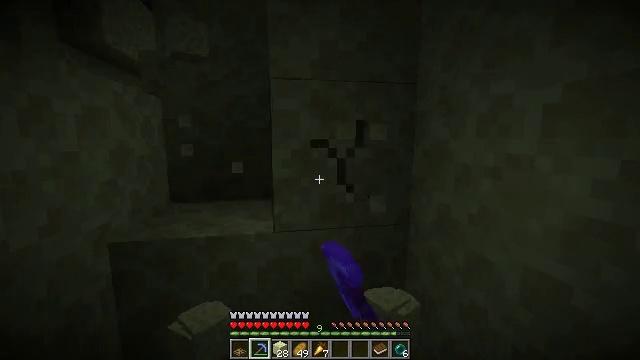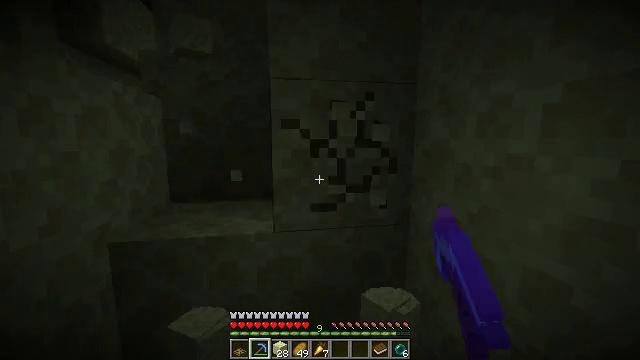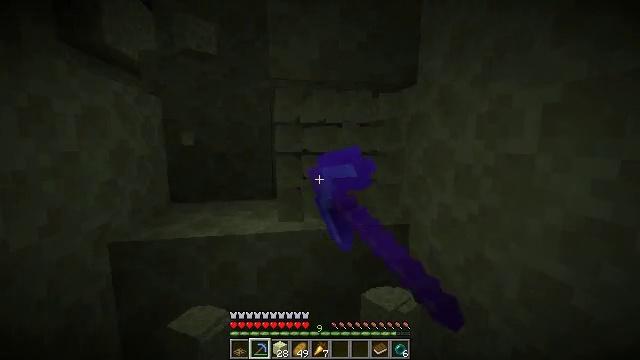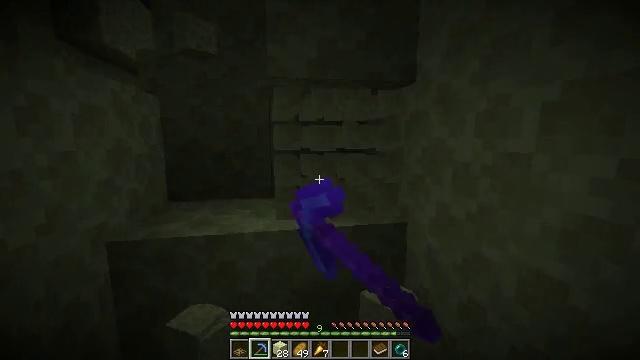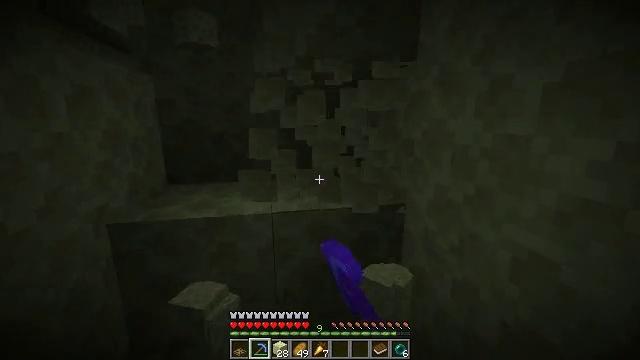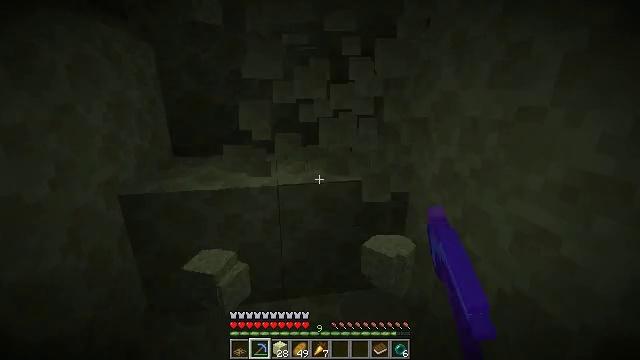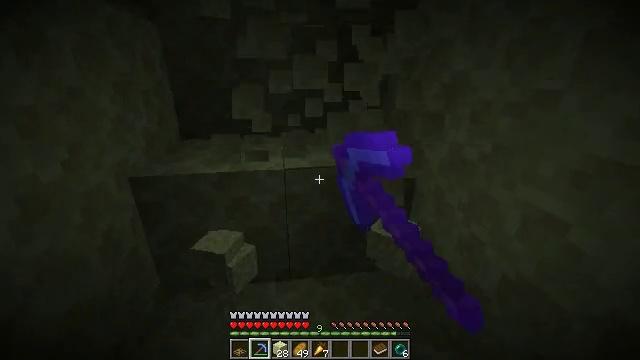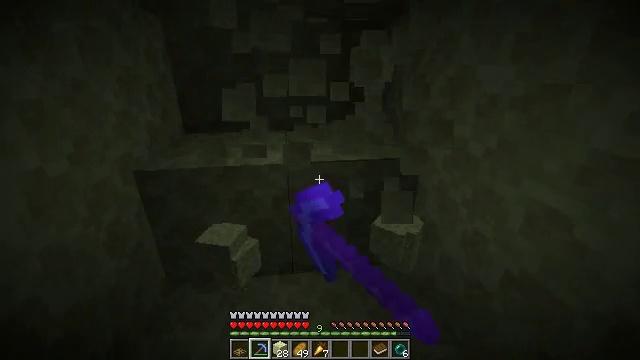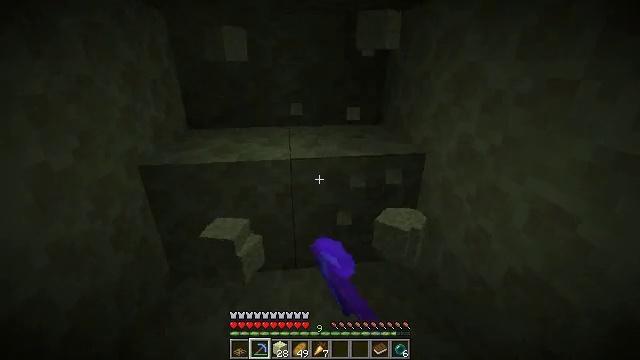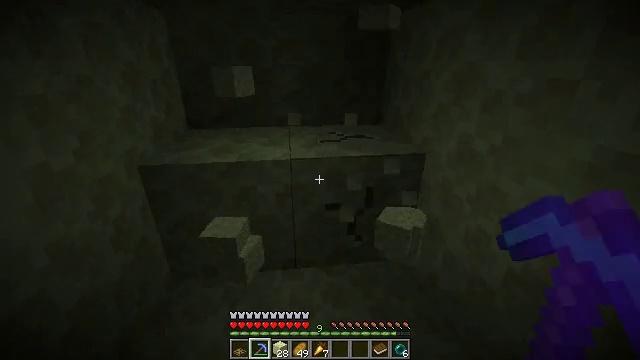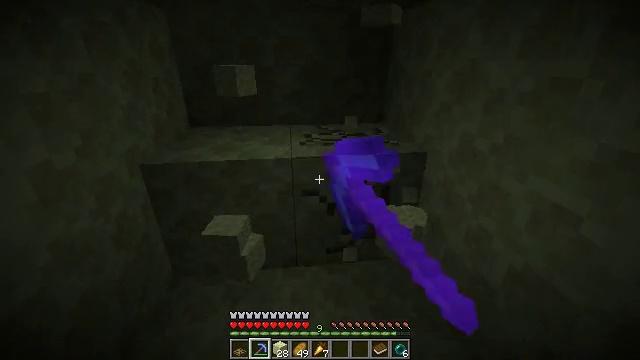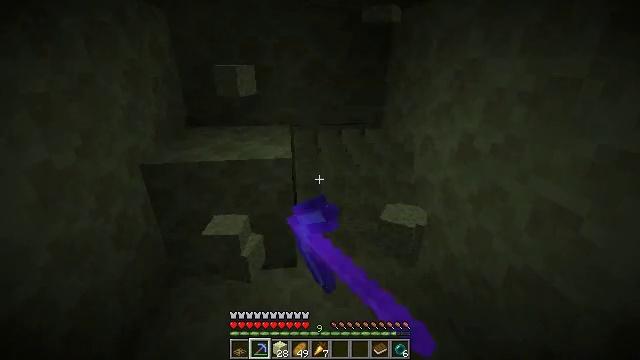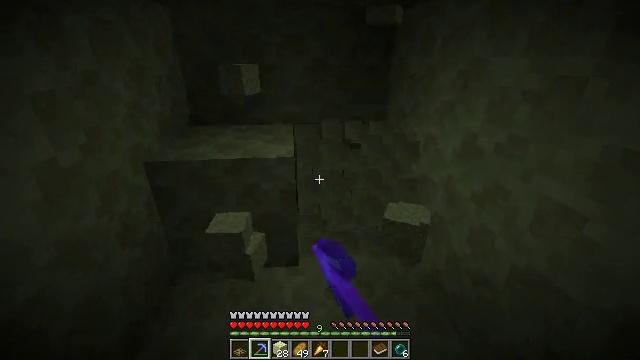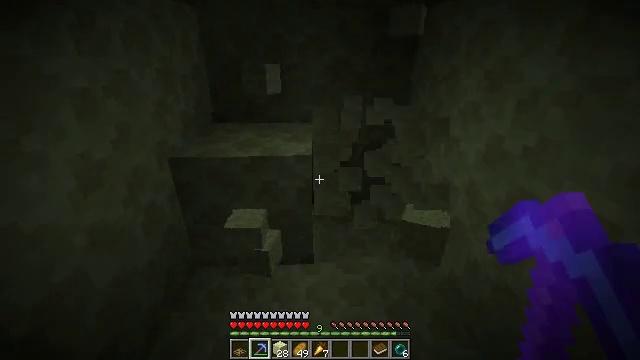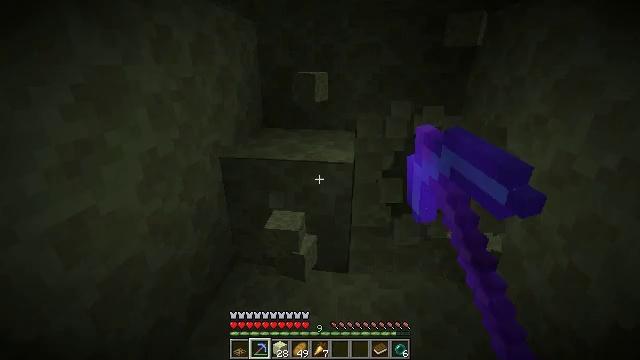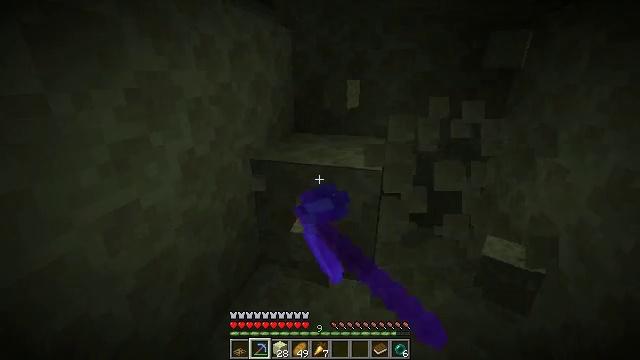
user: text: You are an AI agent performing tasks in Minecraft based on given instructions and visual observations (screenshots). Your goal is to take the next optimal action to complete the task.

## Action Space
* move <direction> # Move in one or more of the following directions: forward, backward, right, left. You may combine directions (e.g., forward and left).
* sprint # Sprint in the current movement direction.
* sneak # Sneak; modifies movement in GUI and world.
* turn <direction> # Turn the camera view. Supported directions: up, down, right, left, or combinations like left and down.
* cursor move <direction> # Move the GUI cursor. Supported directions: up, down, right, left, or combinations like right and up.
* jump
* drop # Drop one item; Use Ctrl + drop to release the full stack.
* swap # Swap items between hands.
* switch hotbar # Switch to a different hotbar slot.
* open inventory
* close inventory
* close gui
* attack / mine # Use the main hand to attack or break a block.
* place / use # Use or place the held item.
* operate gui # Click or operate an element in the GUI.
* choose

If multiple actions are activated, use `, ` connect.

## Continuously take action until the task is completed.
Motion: motion action
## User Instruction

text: Dig the end stone for building materials.
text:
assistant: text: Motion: attack / mine
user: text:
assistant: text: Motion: attack / mine
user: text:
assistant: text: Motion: attack / mine
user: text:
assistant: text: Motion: turn down, attack / mine
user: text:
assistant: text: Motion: turn left and down, attack / mine
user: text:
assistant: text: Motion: turn left and down, attack / mine
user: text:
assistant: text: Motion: turn down, attack / mine
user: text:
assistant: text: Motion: attack / mine
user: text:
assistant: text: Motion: attack / mine
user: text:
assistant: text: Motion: attack / mine
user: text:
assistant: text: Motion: attack / mine
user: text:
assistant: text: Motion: attack / mine
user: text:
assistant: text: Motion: turn left, attack / mine
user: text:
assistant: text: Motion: turn left and up, attack / mine
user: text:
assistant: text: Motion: turn left and up, attack / mine
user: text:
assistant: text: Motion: attack / mine
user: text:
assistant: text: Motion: attack / mine
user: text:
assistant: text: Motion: attack / mine
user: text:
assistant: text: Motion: attack / mine
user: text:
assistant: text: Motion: attack / mine
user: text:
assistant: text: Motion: attack / mine
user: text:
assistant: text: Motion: move forward, turn right and up, attack / mine
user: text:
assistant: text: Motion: move forward, turn right and up, attack / mine
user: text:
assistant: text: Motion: move forward, turn right and up, attack / mine
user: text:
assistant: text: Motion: turn up, attack / mine
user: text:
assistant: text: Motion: turn right and up, attack / mine
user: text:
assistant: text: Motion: turn right and up, attack / mine
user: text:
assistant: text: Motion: turn right and up, attack / mine
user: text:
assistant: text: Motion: turn right and up, attack / mine
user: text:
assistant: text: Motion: attack / mine